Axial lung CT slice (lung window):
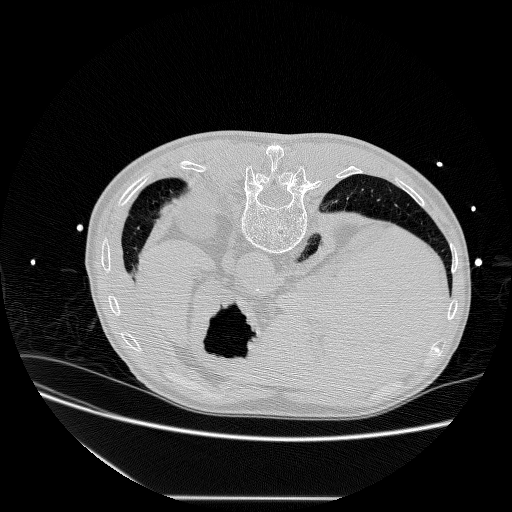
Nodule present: no